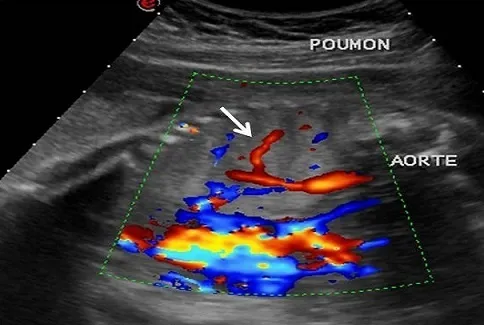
Left sagittal sonogram of fetal chest: echogenic pulmonary mass and visualisation of systemic feeding artery arising from the abdominal aorta (arraw).
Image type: radiology (ultrasound)